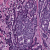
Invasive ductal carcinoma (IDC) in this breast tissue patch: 1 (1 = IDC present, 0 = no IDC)